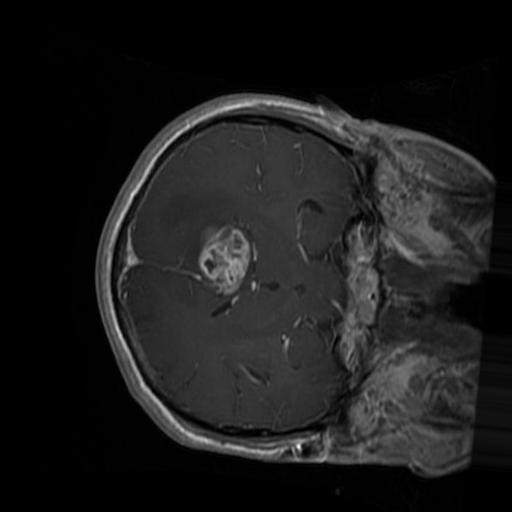
Label: brain_glioma